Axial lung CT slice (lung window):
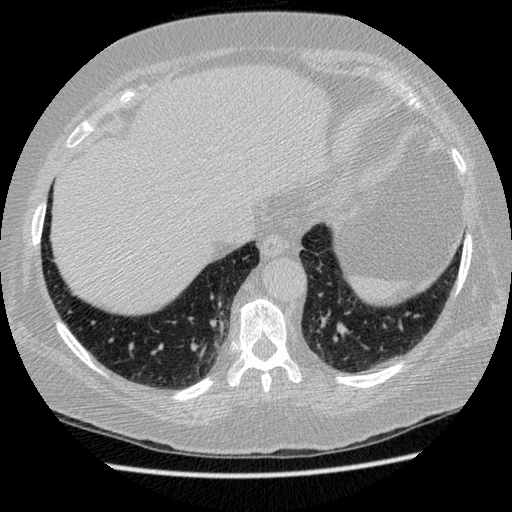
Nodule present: no